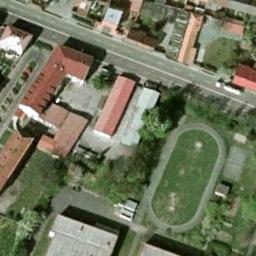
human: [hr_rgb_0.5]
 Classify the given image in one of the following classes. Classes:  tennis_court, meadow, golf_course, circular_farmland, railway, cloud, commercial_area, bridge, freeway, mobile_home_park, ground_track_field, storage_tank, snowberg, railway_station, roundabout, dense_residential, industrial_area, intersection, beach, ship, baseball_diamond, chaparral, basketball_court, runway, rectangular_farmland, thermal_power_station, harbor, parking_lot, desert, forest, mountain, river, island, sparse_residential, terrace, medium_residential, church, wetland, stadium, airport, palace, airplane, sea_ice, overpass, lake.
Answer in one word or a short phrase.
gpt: ground_track_field